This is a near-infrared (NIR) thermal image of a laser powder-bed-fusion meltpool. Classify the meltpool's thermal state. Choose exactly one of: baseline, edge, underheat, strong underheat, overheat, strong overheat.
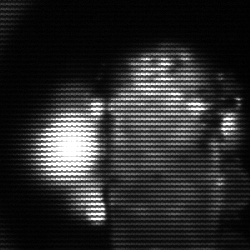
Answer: strong underheat